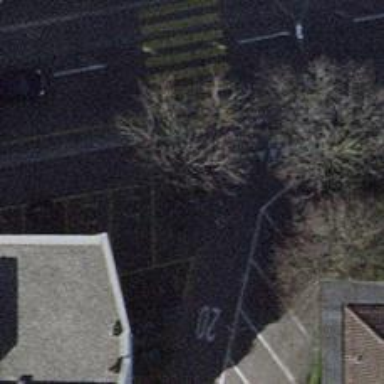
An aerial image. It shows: Avenue lined with trees.